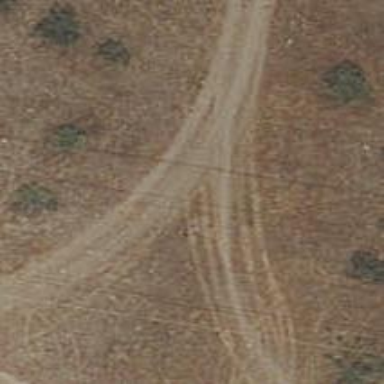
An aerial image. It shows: Dirt track road.